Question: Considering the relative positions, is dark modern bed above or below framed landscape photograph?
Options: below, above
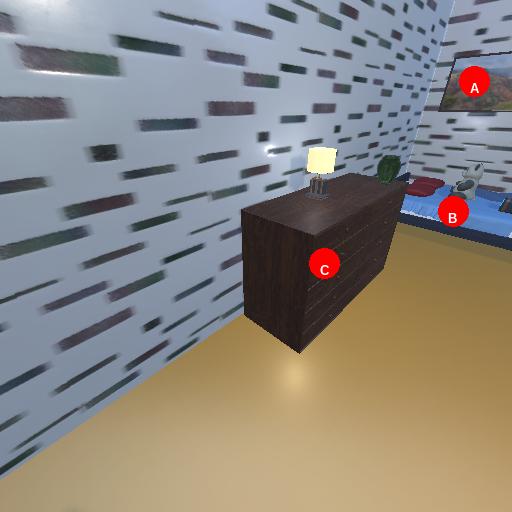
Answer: below